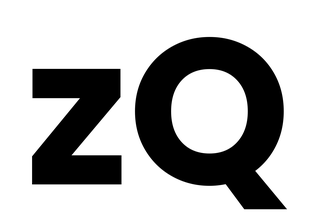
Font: Poppins-Bold